Question: >
<URL>
May be it is a stupid question but i have to solve it at any cost because my whole project depending on it.My question is,
I have four view controller A, B, C, D.
. when i will start click on btn then
btn1 click -> A controller reload or current controller reload;
btn2 click -> B controller open;
btn3 click -> C controller open;
btn4 click -> D controller open;
. when i will start click on btn then
btn1 click -> A controller open;
btn2 click -> B controller reload or current controller reload;
btn3 click -> C controller open;
btn4 click -> D controller open;
. when i will start click on btn then
btn1 click -> A controller open;
btn2 click -> B controller open;
btn3 click -> C controller reload or current controller reload;
btn4 click -> D controller open;
. when i will start click on btn then
btn1 click -> A controller open;
btn2 click -> B controller open;
btn3 click -> C controller open;
btn4 click -> D controller reload or current controller reload;
I need detail process how can i do that?
Thanks In Advance.
All of my these controller (A,B,C,D) are in tabbar controller and buttons are in a scrollview which are at the top of the controller.I have attaching a image of these UI,till now i have done this....

further any query please do not hesitate to ask.
Thanks again
This is scrollview of button which i have imported in every controller 'viewDidload' of 'tabbar' items.
'''
scrollButtonView = [[scrollViewButtons alloc] initWithNibName:@"scrollViewButtons" bundle:nil];
CGRect frame = CGRectMake(0, 20, 320, 43);
scrollButtonView.view.frame = frame;
scrollButtonView.view.userInteractionEnabled =YES;
[self.navigationController.view addSubview:scrollButtonView.view];
'''
here is the code where i want to switch the controller on button click.but problem is when i import those A,B,C,D then i found an error 'Unknown controller'
'''
-(void)mybuttons:(id)sender{
NSLog(@"mybuttons called");
UIButton *button=(UIButton *)sender;
if (button.tag == 0) {
NSLog(@"hey have clicked first button, this is my tag : %i
",button.tag);
[button setBackgroundImage:[UIImage imageNamed:@"btn_topmenu_hover.png"] forState:UIControlStateSelected]; //sets the background Image]
}
else {
[button setBackgroundImage:[UIImage imageNamed:@"btn_topmenu_normal.png"] forState:UIControlStateNormal]; //sets the background Image]
}
if (button.tag == 1) {
NSLog(@"hey have clicked second button, this is my tag : %i
",button.tag);
[button setBackgroundImage:[UIImage imageNamed:@"btn_topmenu_hover.png"] forState:UIControlStateNormal]; //sets the background Image]
self.tabBarController.selectedIndex = 1;
}
else if (button.tag == 2) {
NSLog(@"hey have clicked first button, this is my tag : %i
",button.tag);
[button setBackgroundImage:[UIImage imageNamed:@"btn_topmenu_hover.png"] forState:UIControlStateNormal]; //sets the background Image]
//UIViewController *newController = [[UIViewController alloc] initWithNibName:@"CustomerViewController" bundle:nil];
//UINavigationController *myCustomerController = [[[UINavigationController alloc] initWithRootViewController:newController] autorelease];
//UINavigationController *myCustomerController = [[UINavigationController alloc] initWithNibName:@"CustomerViewController" bundle:nil];
UIViewController *secondViewController = [[UIViewController alloc] initWithNibName:@"CustomerViewController" bundle:nil];
[self.navigationController pushViewController:secondViewController animated:YES];
self.tabBarController.selectedIndex = 2;
}
else if (button.tag == 3) {
NSLog(@"hey have clicked second button, this is my tag : %i
",button.tag);
[button setBackgroundImage:[UIImage imageNamed:@"btn_topmenu_hover.png"] forState:UIControlStateNormal]; //sets the background Image]
//[self.navigationController pushViewController:cstViewController animated:YES];
self.tabBarController.selectedIndex = 3;
}
}
'''
Any way i have to solve the problem so i have tried a lot of way but i missed a simple matter. when i want to change the tap bar then then also i am getting these buttons so i have solved this problem a little bit different way..see my answer you will get the answer..
further any question pls ask. Any how i have to solve the problem.
Thanks In Advance.
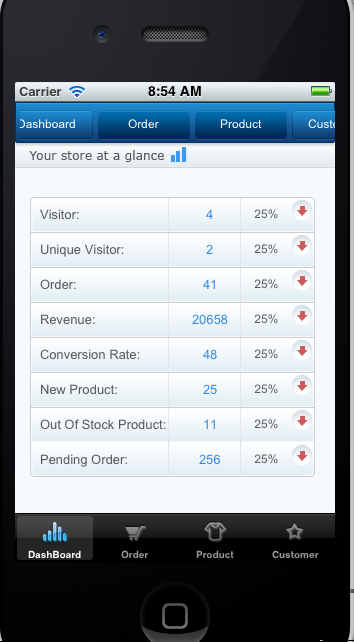
Answer: Have you considered using a <URL> - that implements the functionality you are describing.
The buttons in the scroll view just replicates the tab bar functionality - resulting in a confusing user experience.